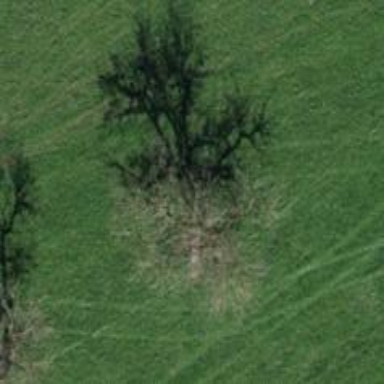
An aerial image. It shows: Single tag "natural: tree."